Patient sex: M
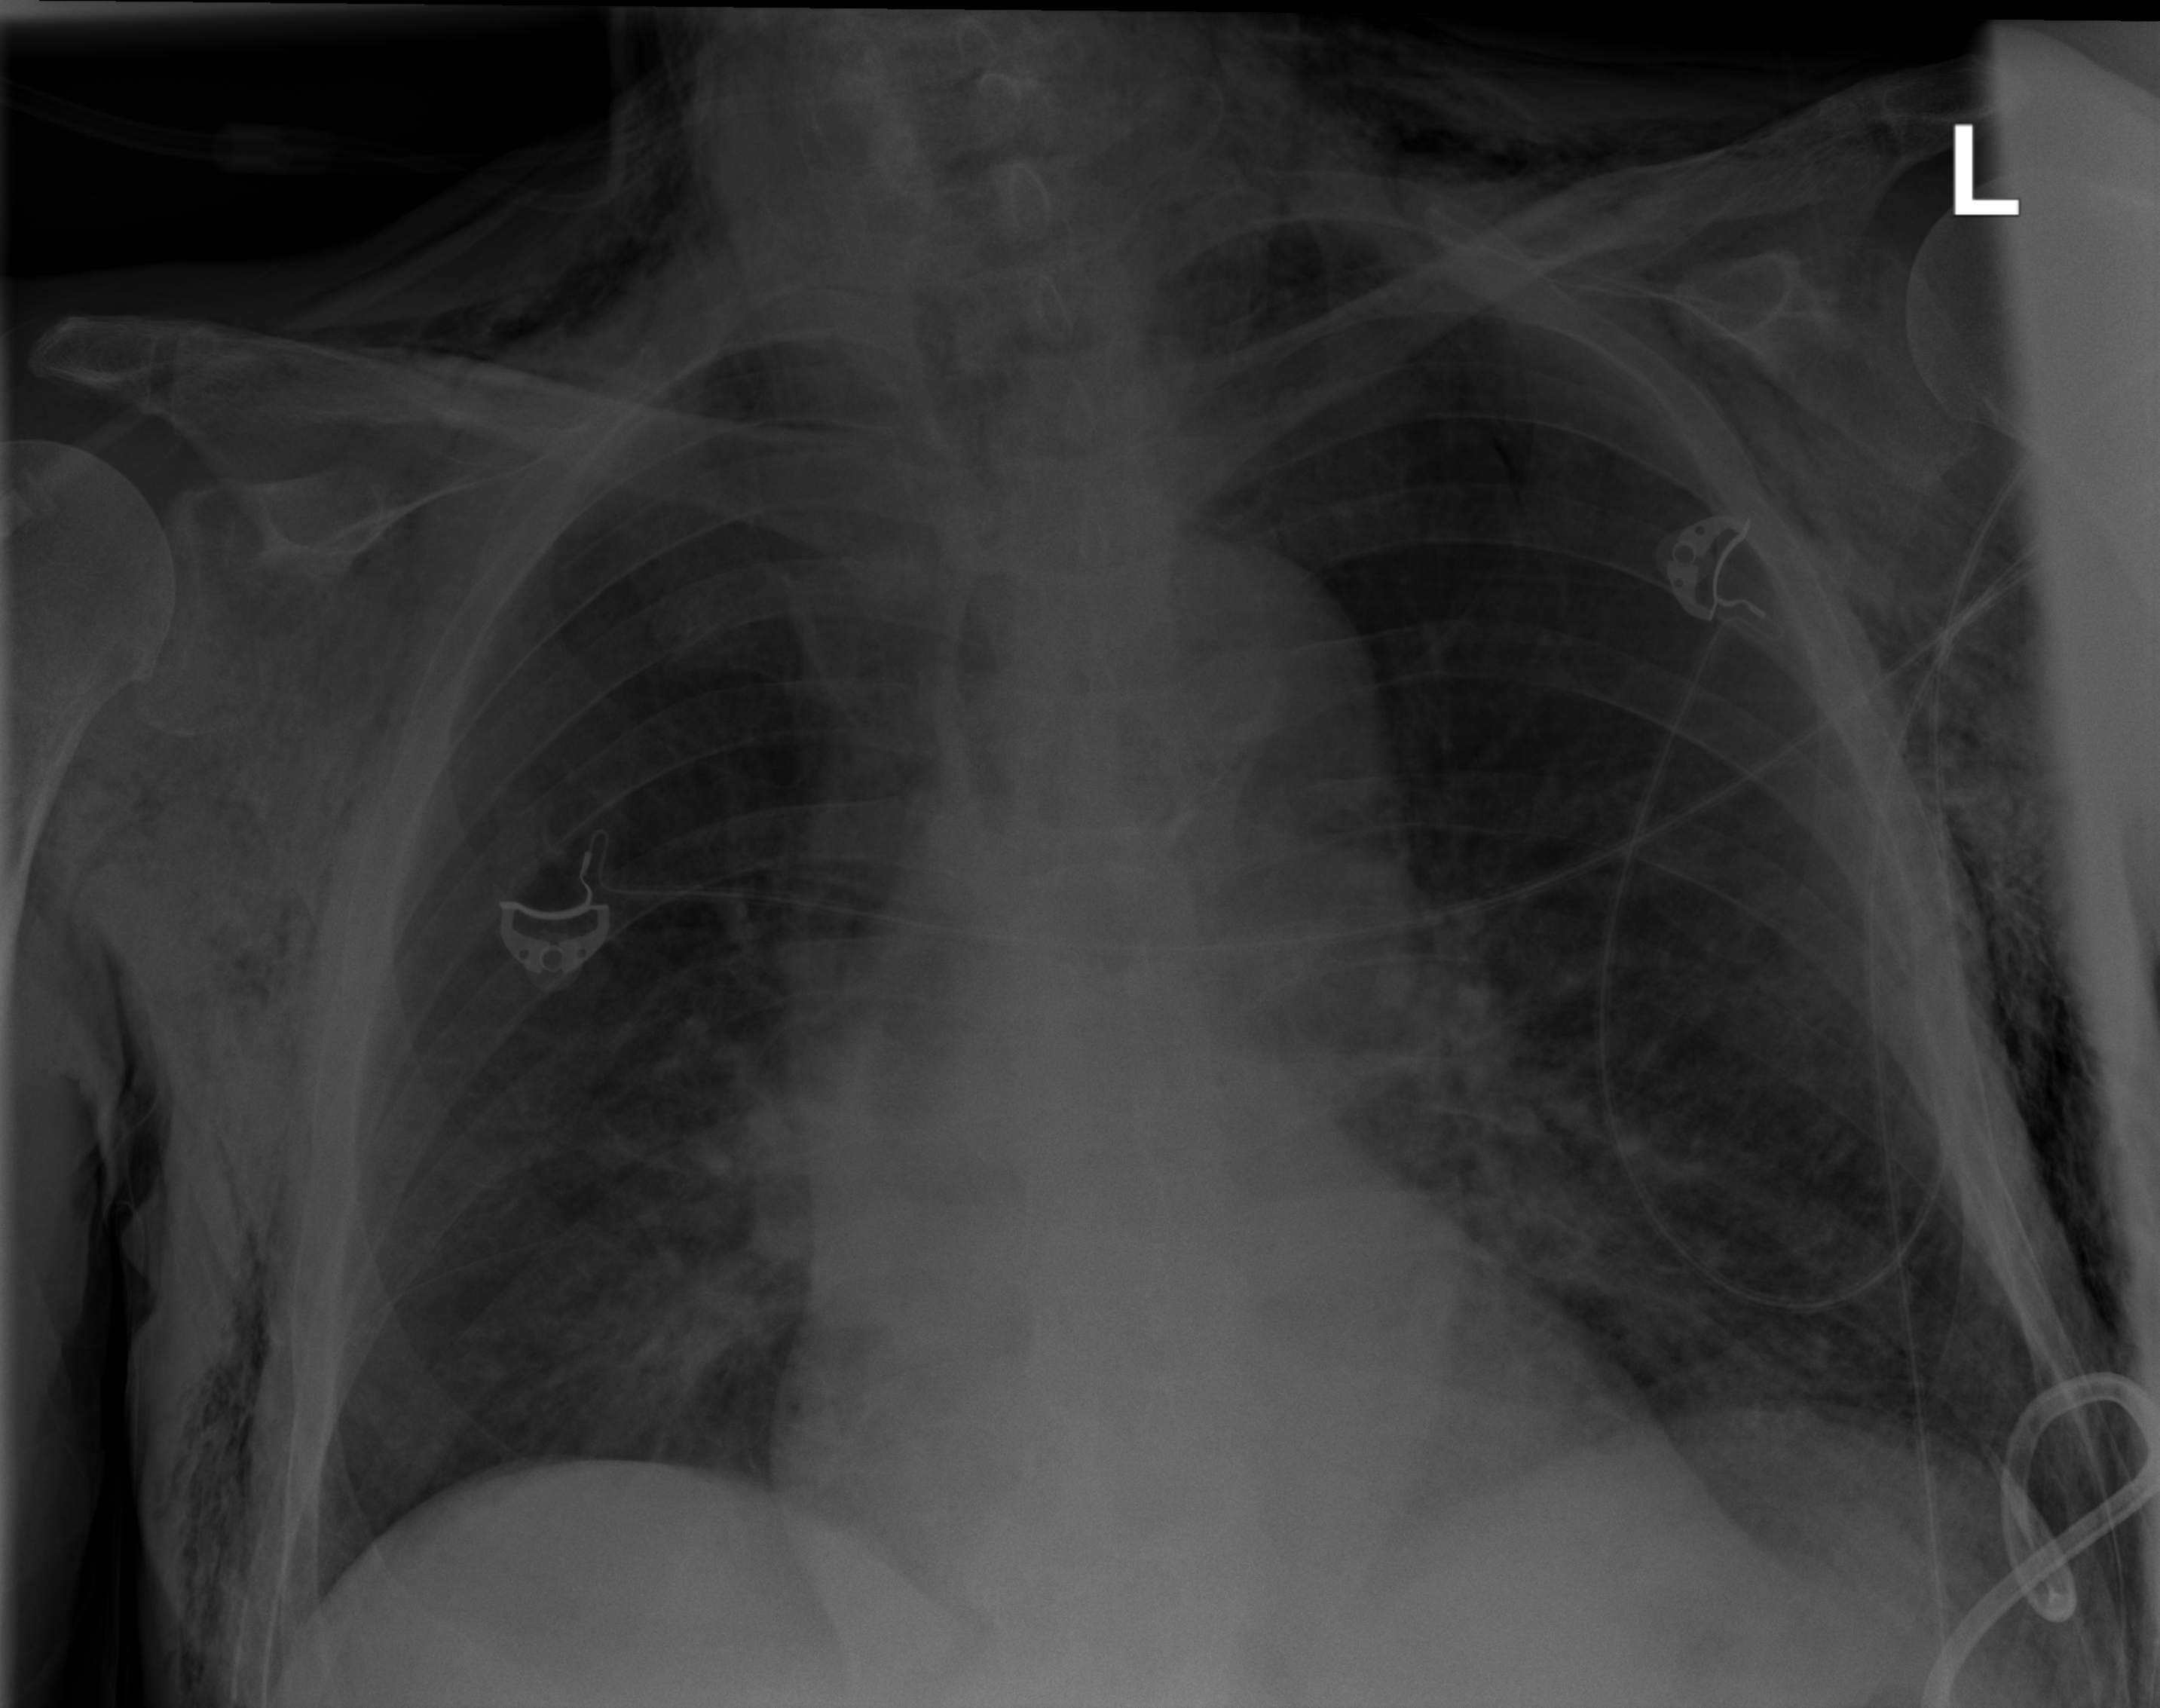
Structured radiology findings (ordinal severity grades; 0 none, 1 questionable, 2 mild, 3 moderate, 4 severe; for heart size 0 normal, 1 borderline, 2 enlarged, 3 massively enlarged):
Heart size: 0
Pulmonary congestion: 0
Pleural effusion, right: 0
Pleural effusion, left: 0
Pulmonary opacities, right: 0
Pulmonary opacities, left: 0
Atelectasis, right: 2
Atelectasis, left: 2